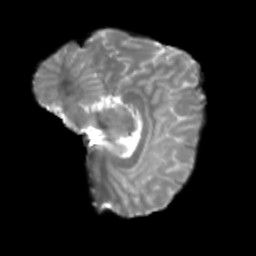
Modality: T2w
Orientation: sagittal
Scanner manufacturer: siemens
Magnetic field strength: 3 T
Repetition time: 4 s
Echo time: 0.0594 s